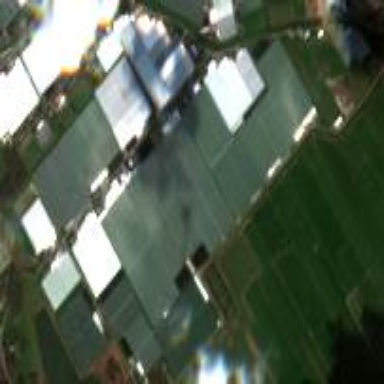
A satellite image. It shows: Greenhouses used for horticulture on farm.